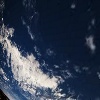
Label: cloud